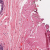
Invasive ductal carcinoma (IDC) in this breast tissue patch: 0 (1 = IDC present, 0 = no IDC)